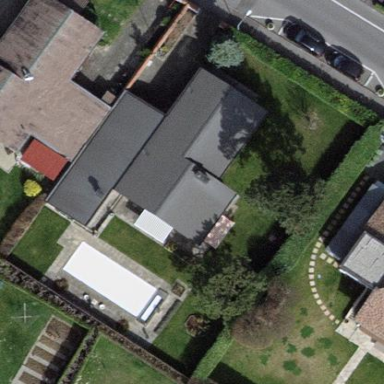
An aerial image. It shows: Garden enclosed by fence.